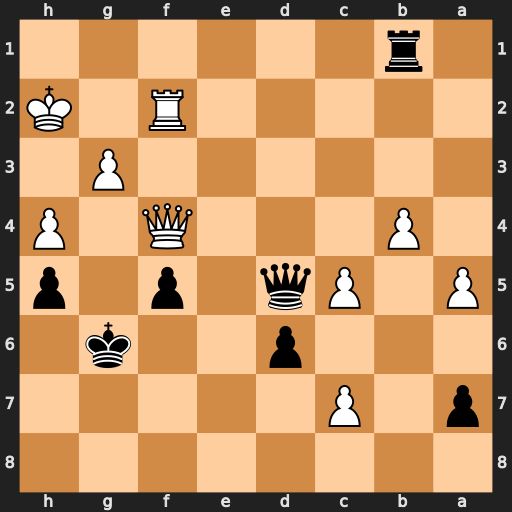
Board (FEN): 8/p1P5/3p2k1/P1Pq1p1p/1P3Q1P/6P1/5R1K/1r6
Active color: b
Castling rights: -
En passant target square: -
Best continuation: Rh1#